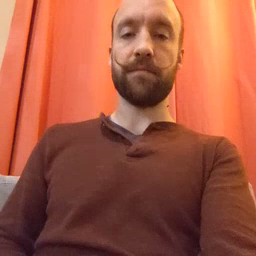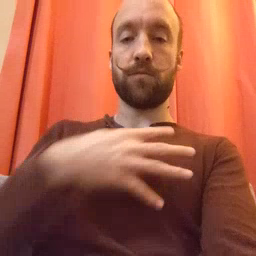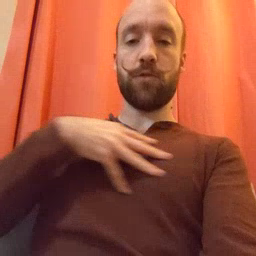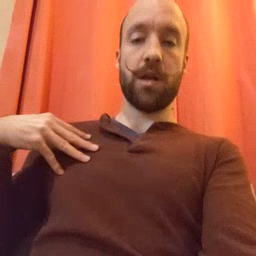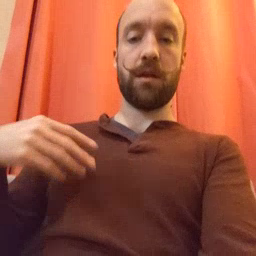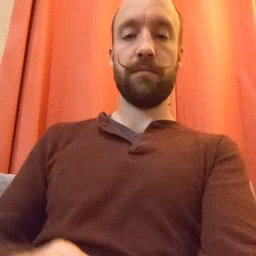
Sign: zebra